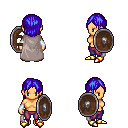
a pixel art fantasy rpg character, female body template, human, tanned skin, gray cape, magenta pants, blue long bangs hairstyle, white cloth bracers, gold boots, shield, four views (front, back, left, right), 2x2 character sprite sheet, small pixel art, hard edges, no anti-aliasing